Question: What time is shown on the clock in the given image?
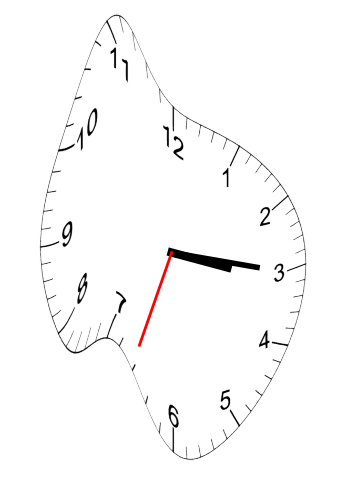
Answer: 03:15:33